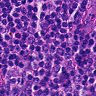
Metastatic tissue present: no